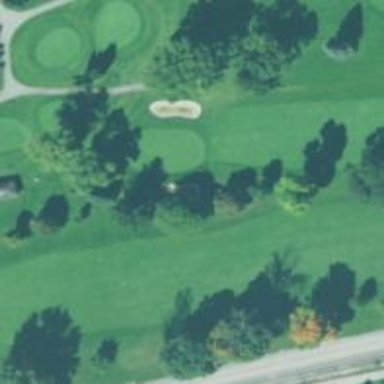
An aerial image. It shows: View of golf hole.